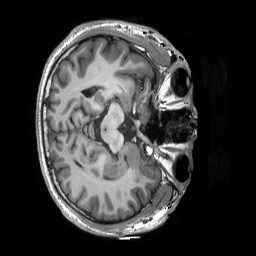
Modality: T1w
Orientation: axial
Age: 21